Question: I'm trying to doing this exercise

<URL>
'''
-- phpMyAdmin SQL Dump
-- version 5.2.0
-- https://www.phpmyadmin.net/
--
-- Host: localhost:3306
-- Generation Time: Dec 17, 2022 at 04:13 PM
-- Server version: 8.0.30
-- PHP Version: 8.1.10
SET SQL_MODE = "NO_AUTO_VALUE_ON_ZERO";
START TRANSACTION;
SET time_zone = "+00:00";
/*!40101 SET @OLD_CHARACTER_SET_CLIENT=@@CHARACTER_SET_CLIENT */;
/*!40101 SET @OLD_CHARACTER_SET_RESULTS=@@CHARACTER_SET_RESULTS */;
/*!40101 SET @OLD_COLLATION_CONNECTION=@@COLLATION_CONNECTION */;
/*!40101 SET NAMES utf8mb4 */;
--
-- Database: 'school'
--
-- --------------------------------------------------------
--
-- Table structure for table 'docenti'
--
CREATE TABLE 'docenti' (
'id' bigint UNSIGNED NOT NULL,
'id_persona_fisica' bigint UNSIGNED NOT NULL,
'materia' varchar(255) NOT NULL
) ENGINE=InnoDB DEFAULT CHARSET=utf8mb4;
--
-- Dumping data for table 'docenti'
--
INSERT INTO 'docenti' ('id', 'id_persona_fisica', 'materia') VALUES
(9, 2, 'Matematica'),
(10, 6, 'Storia'),
(11, 3, 'Filosofia');
-- --------------------------------------------------------
--
-- Table structure for table 'lezioni'
--
CREATE TABLE 'lezioni' (
'id' bigint UNSIGNED NOT NULL,
'id_docente' bigint UNSIGNED NOT NULL,
'giorno' date NOT NULL,
'ora_inizio' time NOT NULL DEFAULT '15:00:00'
) ENGINE=InnoDB DEFAULT CHARSET=utf8mb4;
--
-- Dumping data for table 'lezioni'
--
INSERT INTO 'lezioni' ('id', 'id_docente', 'giorno', 'ora_inizio') VALUES
(47, 11, '2022-04-26', '15:00:00'),
(48, 11, '2022-04-19', '15:00:00'),
(49, 11, '2022-12-27', '15:00:00'),
(50, 11, '2022-12-20', '15:00:00'),
(51, 9, '2022-03-30', '15:00:00'),
(52, 9, '2022-04-27', '15:00:00'),
(53, 9, '2022-04-20', '15:00:00'),
(54, 9, '2022-04-13', '15:00:00'),
(55, 9, '2022-12-23', '15:00:00'),
(56, 9, '2022-12-30', '15:00:00'),
(57, 9, '2022-11-25', '15:00:00'),
(58, 9, '2022-11-18', '15:00:00'),
(59, 9, '2022-12-09', '15:00:00'),
(60, 9, '2022-12-04', '15:00:00'),
(61, 10, '2022-12-26', '15:00:00'),
(62, 10, '2022-12-19', '15:00:00'),
(63, 10, '2022-12-12', '15:00:00'),
(64, 10, '2022-11-28', '15:00:00'),
(65, 10, '2022-11-21', '15:00:00'),
(66, 10, '2022-11-14', '15:00:00'),
(67, 10, '2022-04-25', '15:00:00'),
(68, 10, '2022-04-15', '15:00:00'),
(69, 10, '2022-04-11', '15:00:00');
-- --------------------------------------------------------
--
-- Table structure for table 'partecipanti'
--
CREATE TABLE 'partecipanti' (
'id' bigint UNSIGNED NOT NULL,
'id_persona_fisica' bigint UNSIGNED NOT NULL
) ENGINE=InnoDB DEFAULT CHARSET=utf8mb4;
--
-- Dumping data for table 'partecipanti'
--
INSERT INTO 'partecipanti' ('id', 'id_persona_fisica') VALUES
(4, 1),
(2, 4),
(5, 5),
(1, 7),
(3, 8);
-- --------------------------------------------------------
--
-- Table structure for table 'persona_fisica'
--
CREATE TABLE 'persona_fisica' (
'id' bigint UNSIGNED NOT NULL,
'nome' varchar(255) NOT NULL,
'cognome' varchar(255) NOT NULL
) ENGINE=InnoDB DEFAULT CHARSET=utf8mb4;
--
-- Dumping data for table 'persona_fisica'
--
INSERT INTO 'persona_fisica' ('id', 'nome', 'cognome') VALUES
(1, 'Mario', 'Rossi'),
(2, 'Andrea', 'Bianchi'),
(3, 'Ernesto', 'Pignoccheri'),
(4, 'Rosa', 'Mastro'),
(5, 'Franco', 'Tilder'),
(6, 'Sara', 'Santelli'),
(7, 'Serena', 'Baropoli'),
(8, 'Franco', 'Baglivi');
-- --------------------------------------------------------
--
-- Table structure for table 'presenze'
--
CREATE TABLE 'presenze' (
'id' bigint UNSIGNED NOT NULL,
'id_lezione' bigint UNSIGNED NOT NULL,
'id_partecipante' bigint UNSIGNED NOT NULL,
'ora_ingresso' time NOT NULL,
'ora_uscita' time NOT NULL
) ENGINE=InnoDB DEFAULT CHARSET=utf8mb4;
--
-- Dumping data for table 'presenze'
--
INSERT INTO 'presenze' ('id', 'id_lezione', 'id_partecipante', 'ora_ingresso', 'ora_uscita') VALUES
(1, 47, 1, '08:00:00', '10:00:00'),
(2, 48, 1, '08:00:00', '10:00:00'),
(3, 49, 1, '08:00:00', '10:00:00'),
(4, 50, 1, '08:00:00', '10:00:00'),
(5, 51, 1, '08:00:00', '10:00:00'),
(6, 52, 1, '08:00:00', '10:00:00'),
(7, 53, 1, '08:00:00', '10:00:00'),
(8, 54, 1, '08:00:00', '10:00:00'),
(9, 55, 1, '08:00:00', '10:00:00'),
(10, 56, 1, '08:00:00', '10:00:00'),
(11, 57, 1, '08:00:00', '10:00:00'),
(12, 58, 1, '08:00:00', '10:00:00'),
(13, 59, 1, '08:00:00', '10:00:00'),
(14, 60, 1, '08:00:00', '10:00:00'),
(15, 61, 1, '08:00:00', '10:00:00'),
(16, 62, 1, '08:00:00', '10:00:00'),
(17, 63, 1, '08:00:00', '10:00:00'),
(18, 64, 1, '08:00:00', '10:00:00'),
(19, 65, 1, '08:00:00', '10:00:00'),
(20, 66, 1, '08:00:00', '10:00:00'),
(21, 67, 1, '08:00:00', '10:00:00'),
(22, 68, 1, '08:00:00', '10:00:00'),
(23, 69, 1, '08:00:00', '10:00:00'),
(24, 68, 2, '08:00:00', '10:00:00'),
(25, 68, 5, '08:00:00', '10:00:00'),
(26, 51, 4, '00:08:00', '00:10:00'),
(27, 52, 4, '00:08:00', '00:10:00'),
(28, 53, 4, '00:08:00', '00:10:00');
--
-- Indexes for dumped tables
--
--
-- Indexes for table 'docenti'
--
ALTER TABLE 'docenti'
ADD PRIMARY KEY ('id'),
ADD KEY 'FK_id_persona_fisica' ('id_persona_fisica');
--
-- Indexes for table 'lezioni'
--
ALTER TABLE 'lezioni'
ADD PRIMARY KEY ('id'),
ADD KEY 'FK_id_docente' ('id_docente');
--
-- Indexes for table 'partecipanti'
--
ALTER TABLE 'partecipanti'
ADD PRIMARY KEY ('id'),
ADD KEY 'FK_persona_fisica' ('id_persona_fisica');
--
-- Indexes for table 'persona_fisica'
--
ALTER TABLE 'persona_fisica'
ADD PRIMARY KEY ('id');
--
-- Indexes for table 'presenze'
--
ALTER TABLE 'presenze'
ADD PRIMARY KEY ('id'),
ADD KEY 'FK_id_lezione' ('id_lezione'),
ADD KEY 'FK_id_partecipante' ('id_partecipante');
--
-- AUTO_INCREMENT for dumped tables
--
--
-- AUTO_INCREMENT for table 'docenti'
--
ALTER TABLE 'docenti'
MODIFY 'id' bigint UNSIGNED NOT NULL AUTO_INCREMENT, AUTO_INCREMENT=12;
--
-- AUTO_INCREMENT for table 'lezioni'
--
ALTER TABLE 'lezioni'
MODIFY 'id' bigint UNSIGNED NOT NULL AUTO_INCREMENT, AUTO_INCREMENT=70;
--
-- AUTO_INCREMENT for table 'partecipanti'
--
ALTER TABLE 'partecipanti'
MODIFY 'id' bigint UNSIGNED NOT NULL AUTO_INCREMENT, AUTO_INCREMENT=6;
--
-- AUTO_INCREMENT for table 'persona_fisica'
--
ALTER TABLE 'persona_fisica'
MODIFY 'id' bigint UNSIGNED NOT NULL AUTO_INCREMENT, AUTO_INCREMENT=9;
--
-- AUTO_INCREMENT for table 'presenze'
--
ALTER TABLE 'presenze'
MODIFY 'id' bigint UNSIGNED NOT NULL AUTO_INCREMENT, AUTO_INCREMENT=29;
--
-- Constraints for dumped tables
--
--
-- Constraints for table 'docenti'
--
ALTER TABLE 'docenti'
ADD CONSTRAINT 'FK_id_persona_fisica' FOREIGN KEY ('id_persona_fisica') REFERENCES 'persona_fisica' ('id') ON DELETE CASCADE ON UPDATE CASCADE;
--
-- Constraints for table 'lezioni'
--
ALTER TABLE 'lezioni'
ADD CONSTRAINT 'FK_id_docente' FOREIGN KEY ('id_docente') REFERENCES 'docenti' ('id') ON DELETE CASCADE ON UPDATE CASCADE;
--
-- Constraints for table 'partecipanti'
--
ALTER TABLE 'partecipanti'
ADD CONSTRAINT 'FK_persona_fisica' FOREIGN KEY ('id_persona_fisica') REFERENCES 'persona_fisica' ('id') ON DELETE CASCADE ON UPDATE CASCADE;
--
-- Constraints for table 'presenze'
--
ALTER TABLE 'presenze'
ADD CONSTRAINT 'FK_id_lezione' FOREIGN KEY ('id_lezione') REFERENCES 'lezioni' ('id') ON DELETE CASCADE ON UPDATE CASCADE,
ADD CONSTRAINT 'FK_id_partecipante' FOREIGN KEY ('id_partecipante') REFERENCES 'partecipanti' ('id') ON DELETE CASCADE ON UPDATE CASCADE;
COMMIT;
/*!40101 SET CHARACTER_SET_CLIENT=@OLD_CHARACTER_SET_CLIENT */;
/*!40101 SET CHARACTER_SET_RESULTS=@OLD_CHARACTER_SET_RESULTS */;
/*!40101 SET COLLATION_CONNECTION=@OLD_COLLATION_CONNECTION */;
'''
I'm trying with this query but I keep getting a blank line.
'''
SELECT presenze.*, partecipanti.id, partecipanti.id_persona_fisica, persona_fisica.id, persona_fisica.nome, persona_fisica.cognome, docenti.id_persona_fisica, docenti.materia
FROM presenze
JOIN partecipanti ON presenze.id_partecipante = partecipanti.id
JOIN persona_fisica ON partecipanti.id_persona_fisica = persona_fisica.id
JOIN docenti ON docenti.id_persona_fisica = persona_fisica.id
WHERE persona_fisica.nome = 'Mario' AND persona_fisica.cognome = 'Rossi'
AND persona_fisica.nome = 'Andrea' AND persona_fisica.cognome = 'Bianchi'
AND docenti.materia = 'Matematica';
'''
Where am I wrong?
************* S O L V E D *************
In the end I solved it by doing the second JOIN on the 'persona_fisica' table (alias pf2) without putting the 'ON' clause.
Thanks a lot to @blobtub for the tip!
'''
SELECT
presenze.*,
partecipanti.id,
partecipanti.id_persona_fisica,
pf1.id,
pf1.nome,
pf1.cognome,
docenti.id_persona_fisica,
docenti.materia,
pf2.id,
pf2.nome,
pf2.cognome
FROM presenze
JOIN partecipanti
ON presenze.id_partecipante = partecipanti.id
JOIN persona_fisica pf1
ON partecipanti.id_persona_fisica = pf1.id
JOIN persona_fisica pf2
ON docenti.id_persona_fisica = pf2.id
WHERE pf1.nome = 'Mario' AND pf1.cognome = 'Rossi'
AND pf2.nome = 'Andrea' AND pf2.cognome = 'Bianchi'
AND docenti.materia = 'Matematica';
'''
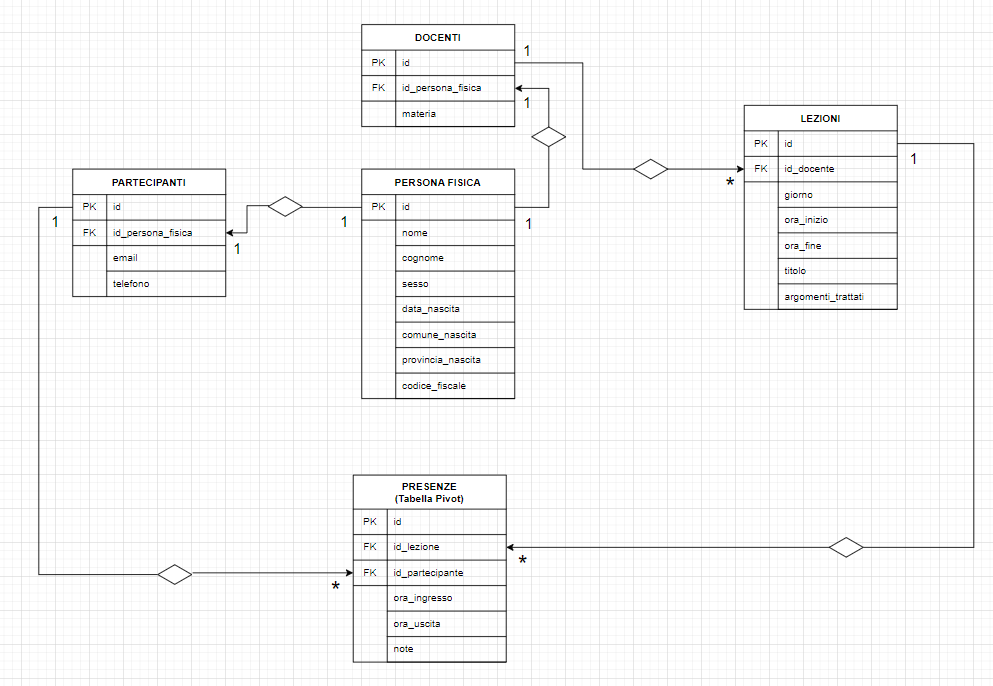
Answer: You need to use two joins onto 'persona_fisica', one for the 'partecipanti' and one for the 'docenti'
See how the 'persona_fisica' table has two relation arrows going from the same attribute ('id') on your diagram? This is what tells you you will need two joins if you want to use both relations.
Something like this (I'm afraid my Italian isn't good enough to test it, I'm sorry):
'''
SELECT
lezioni.id_docente,
presenze.*,
partecipanti.id,
partecipanti.id_persona_fisica,
pf1.id,
pf1.nome,
pf1.cognome,
docenti.id_persona_fisica,
docenti.materia,
pf2.id,
pf2.nome,
pf2.cognome
FROM presenze
JOIN partecipanti
ON presenze.id_partecipante = partecipanti.id
JOIN persona_fisica pf1
ON partecipanti.id_persona_fisica = pf1.id
JOIN lezioni
ON presenze.id_lezioni = lezioni.id
JOIN docenti
ON docenti.id = lezioni.id_docenti
JOIN persona_fisica pf2
ON docenti.id_persona_fisica = pf2.id
WHERE pf1.nome = 'Mario' AND pf1.cognome = 'Rossi'
AND pf2.nome = 'Andrea' AND pf2.cognome = 'Bianchi'
AND docenti.materia = 'Matematica';
'''